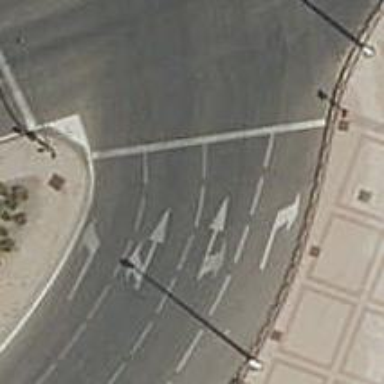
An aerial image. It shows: Road with traffic signals.